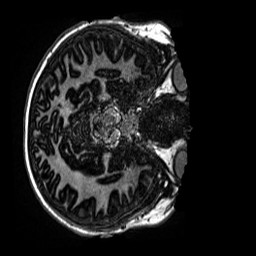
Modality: MP2RAGE
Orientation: axial
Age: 13
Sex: male
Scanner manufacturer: siemens
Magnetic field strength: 3 T
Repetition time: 4 s
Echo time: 0.00299 s